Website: home-depot
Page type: billing-address
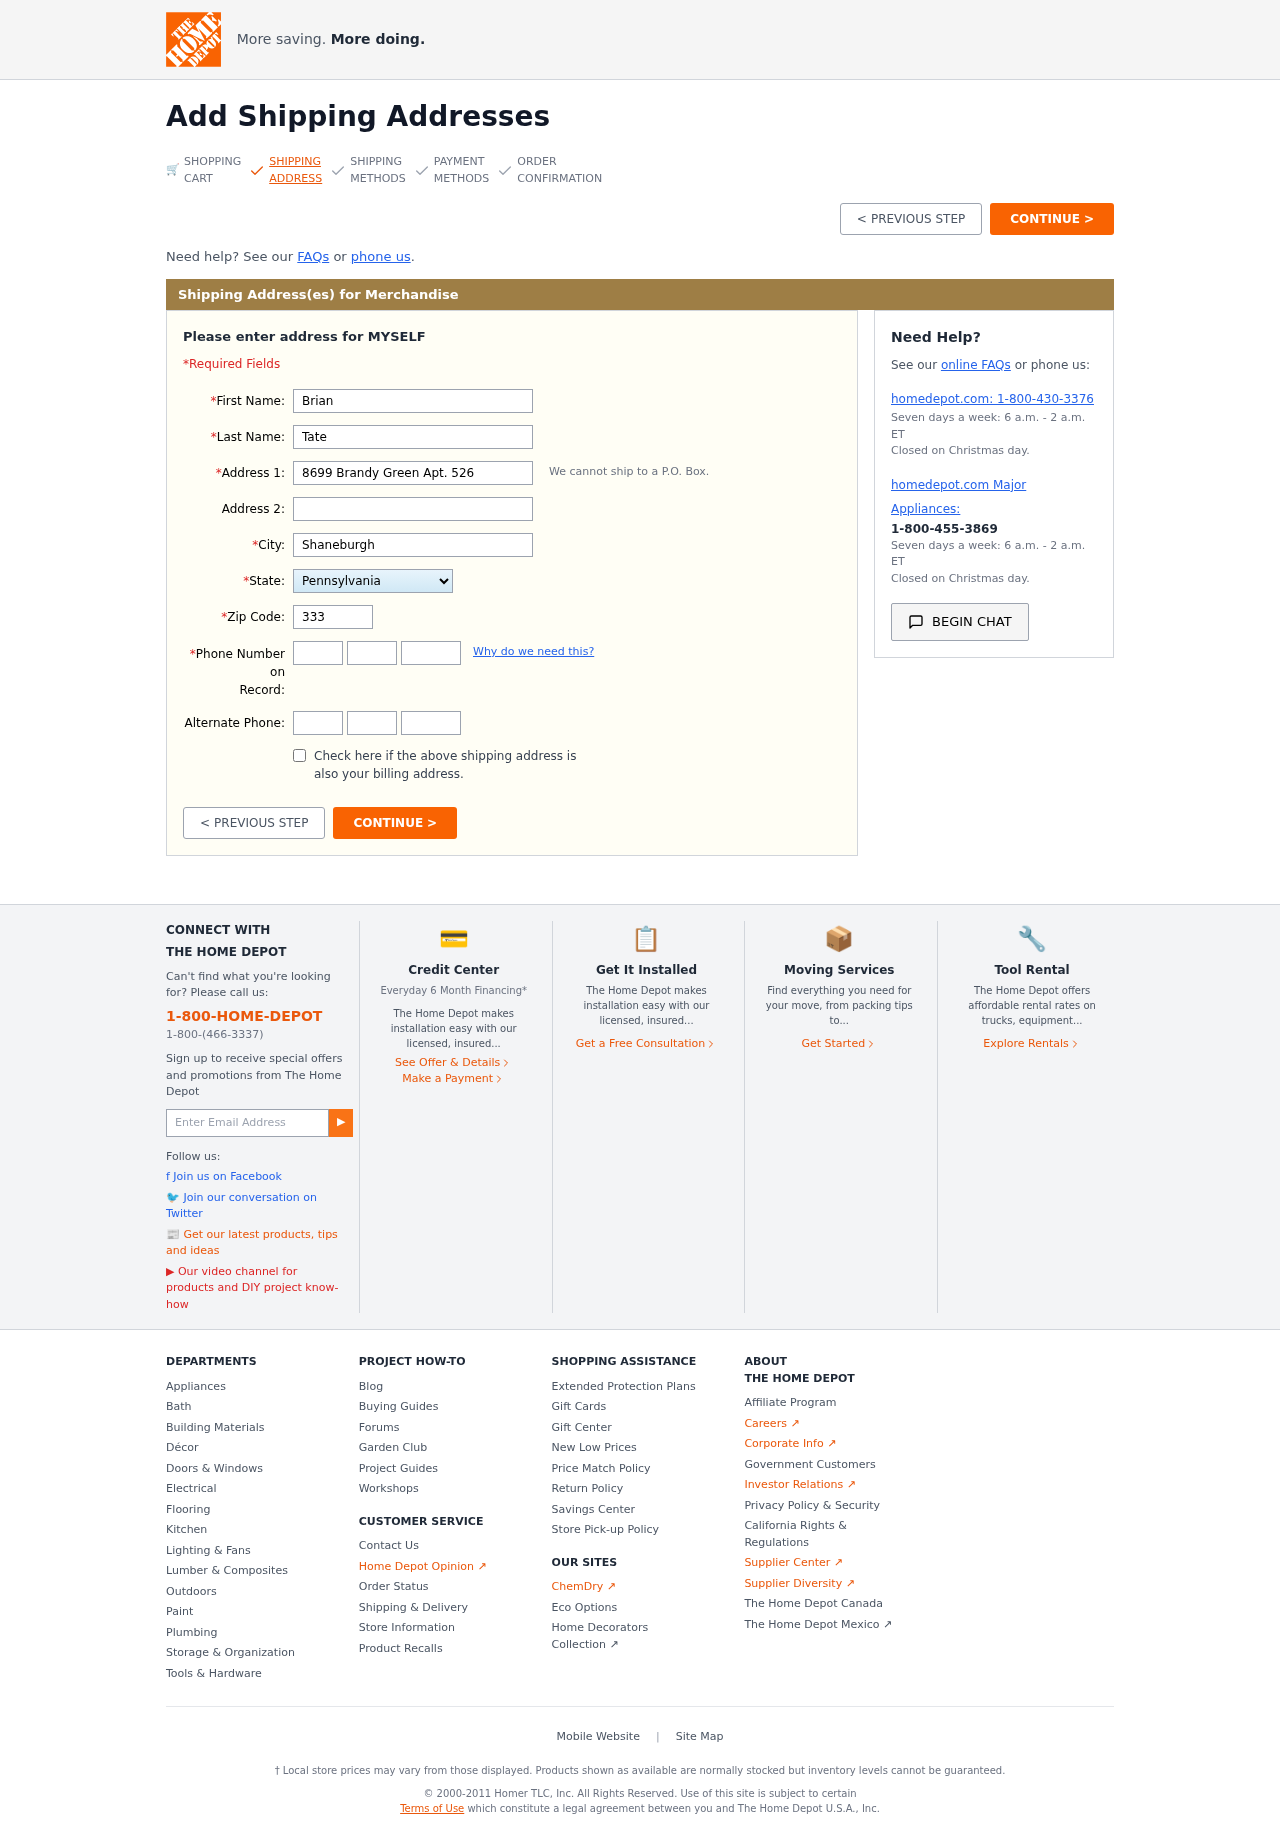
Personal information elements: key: PII_STATE
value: Pennsylvania
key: PII_FIRSTNAME
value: Brian
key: PII_LASTNAME
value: Tate
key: PII_STREET
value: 8699 Brandy Green Apt. 526
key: PII_CITY
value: Shaneburgh
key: PII_POSTCODE
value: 33326
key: PII_PHONE_AREA
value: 224
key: PII_PHONE_PREFIX
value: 483
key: PII_PHONE_LINE
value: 6147
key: PII_PHONE_ALT_AREA
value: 404
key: PII_PHONE_ALT_PREFIX
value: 542
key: PII_PHONE_ALT_LINE
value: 7090